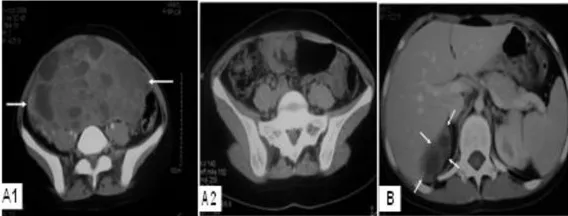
Computerized Tomography findings before and during the course of treatment. (A1) showing huge heterogeneous mass filling the upper pelviabdominal cavity (arrows), (A2) showing unremarkable pelvis after chemotherapy, (B) showing the appearance of a new mass situated between right liver lobe, right kidney, and adrenal gland (arrows).
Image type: radiology (ct)